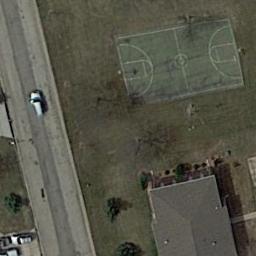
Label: basketball_court